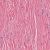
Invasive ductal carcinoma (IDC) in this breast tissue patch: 0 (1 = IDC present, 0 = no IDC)